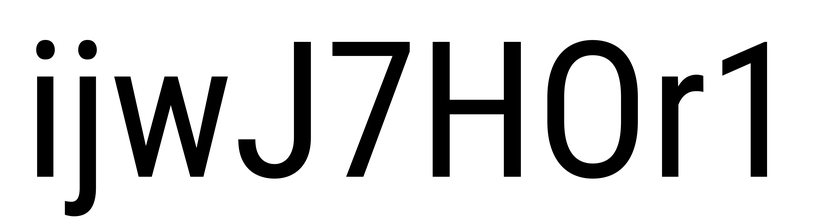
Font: Roboto_Condensed_Regular